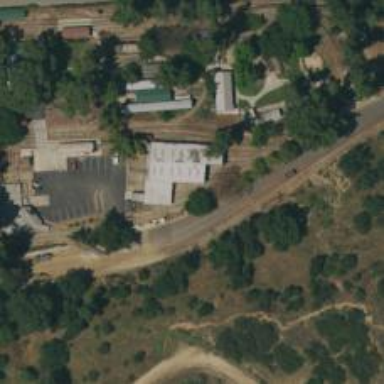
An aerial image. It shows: Miniature railway.